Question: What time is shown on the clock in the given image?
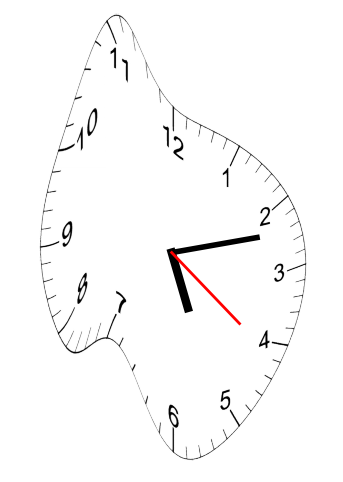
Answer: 05:12:21